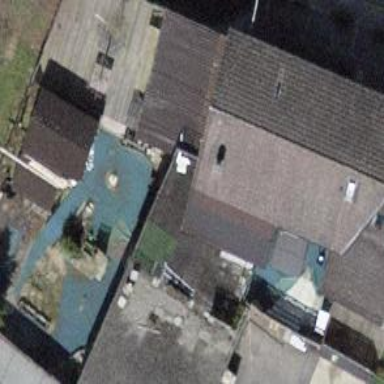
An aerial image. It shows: Building that is pub.